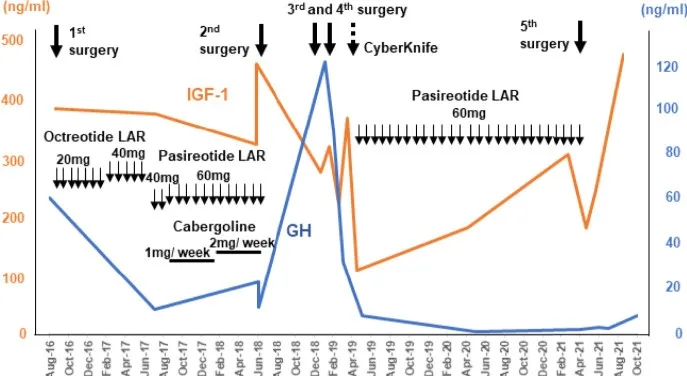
Clinical course and management of the patient using multimodal treatment strategy until temozolomide and capecitabine (CAPTEM). Serum levels of growth hormone (GH; blue lines) and insulin-like growth factor-1 (IGF-1; orange lines) before CAPTEM (A). Gadolinium-enhanced MR T1 images show that the tumor initially extending laterally to the right and posteriorly, and finally localized right-dorsal part of the brainstem.
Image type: chart (chart)